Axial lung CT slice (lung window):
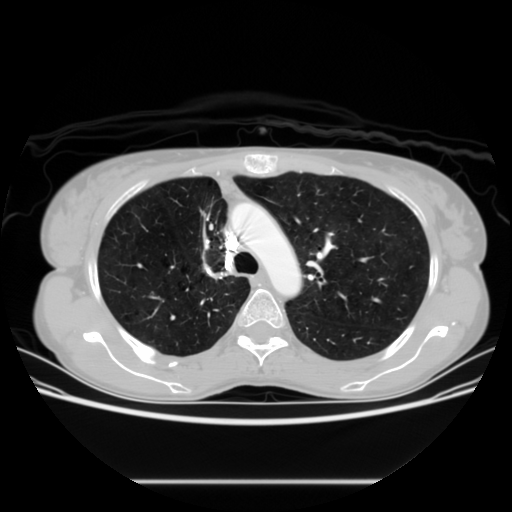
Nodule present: no